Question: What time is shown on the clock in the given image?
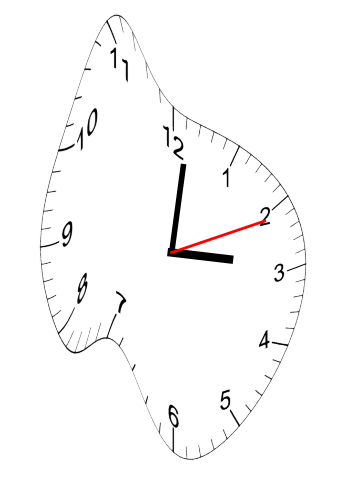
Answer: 03:01:11